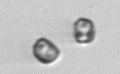
Label: Thalassiosira_sp_aff_mala